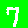
Digit: 7